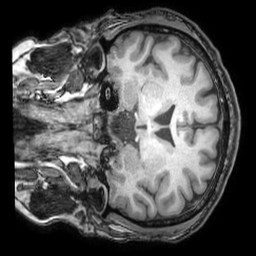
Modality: T1w
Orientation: coronal
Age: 26
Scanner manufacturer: philips
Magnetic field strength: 3 T
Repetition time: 0.007 s
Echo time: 0.003501 s